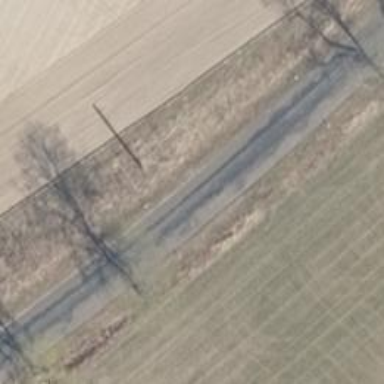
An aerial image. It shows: Tertiary road with asphalt surface.